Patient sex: M
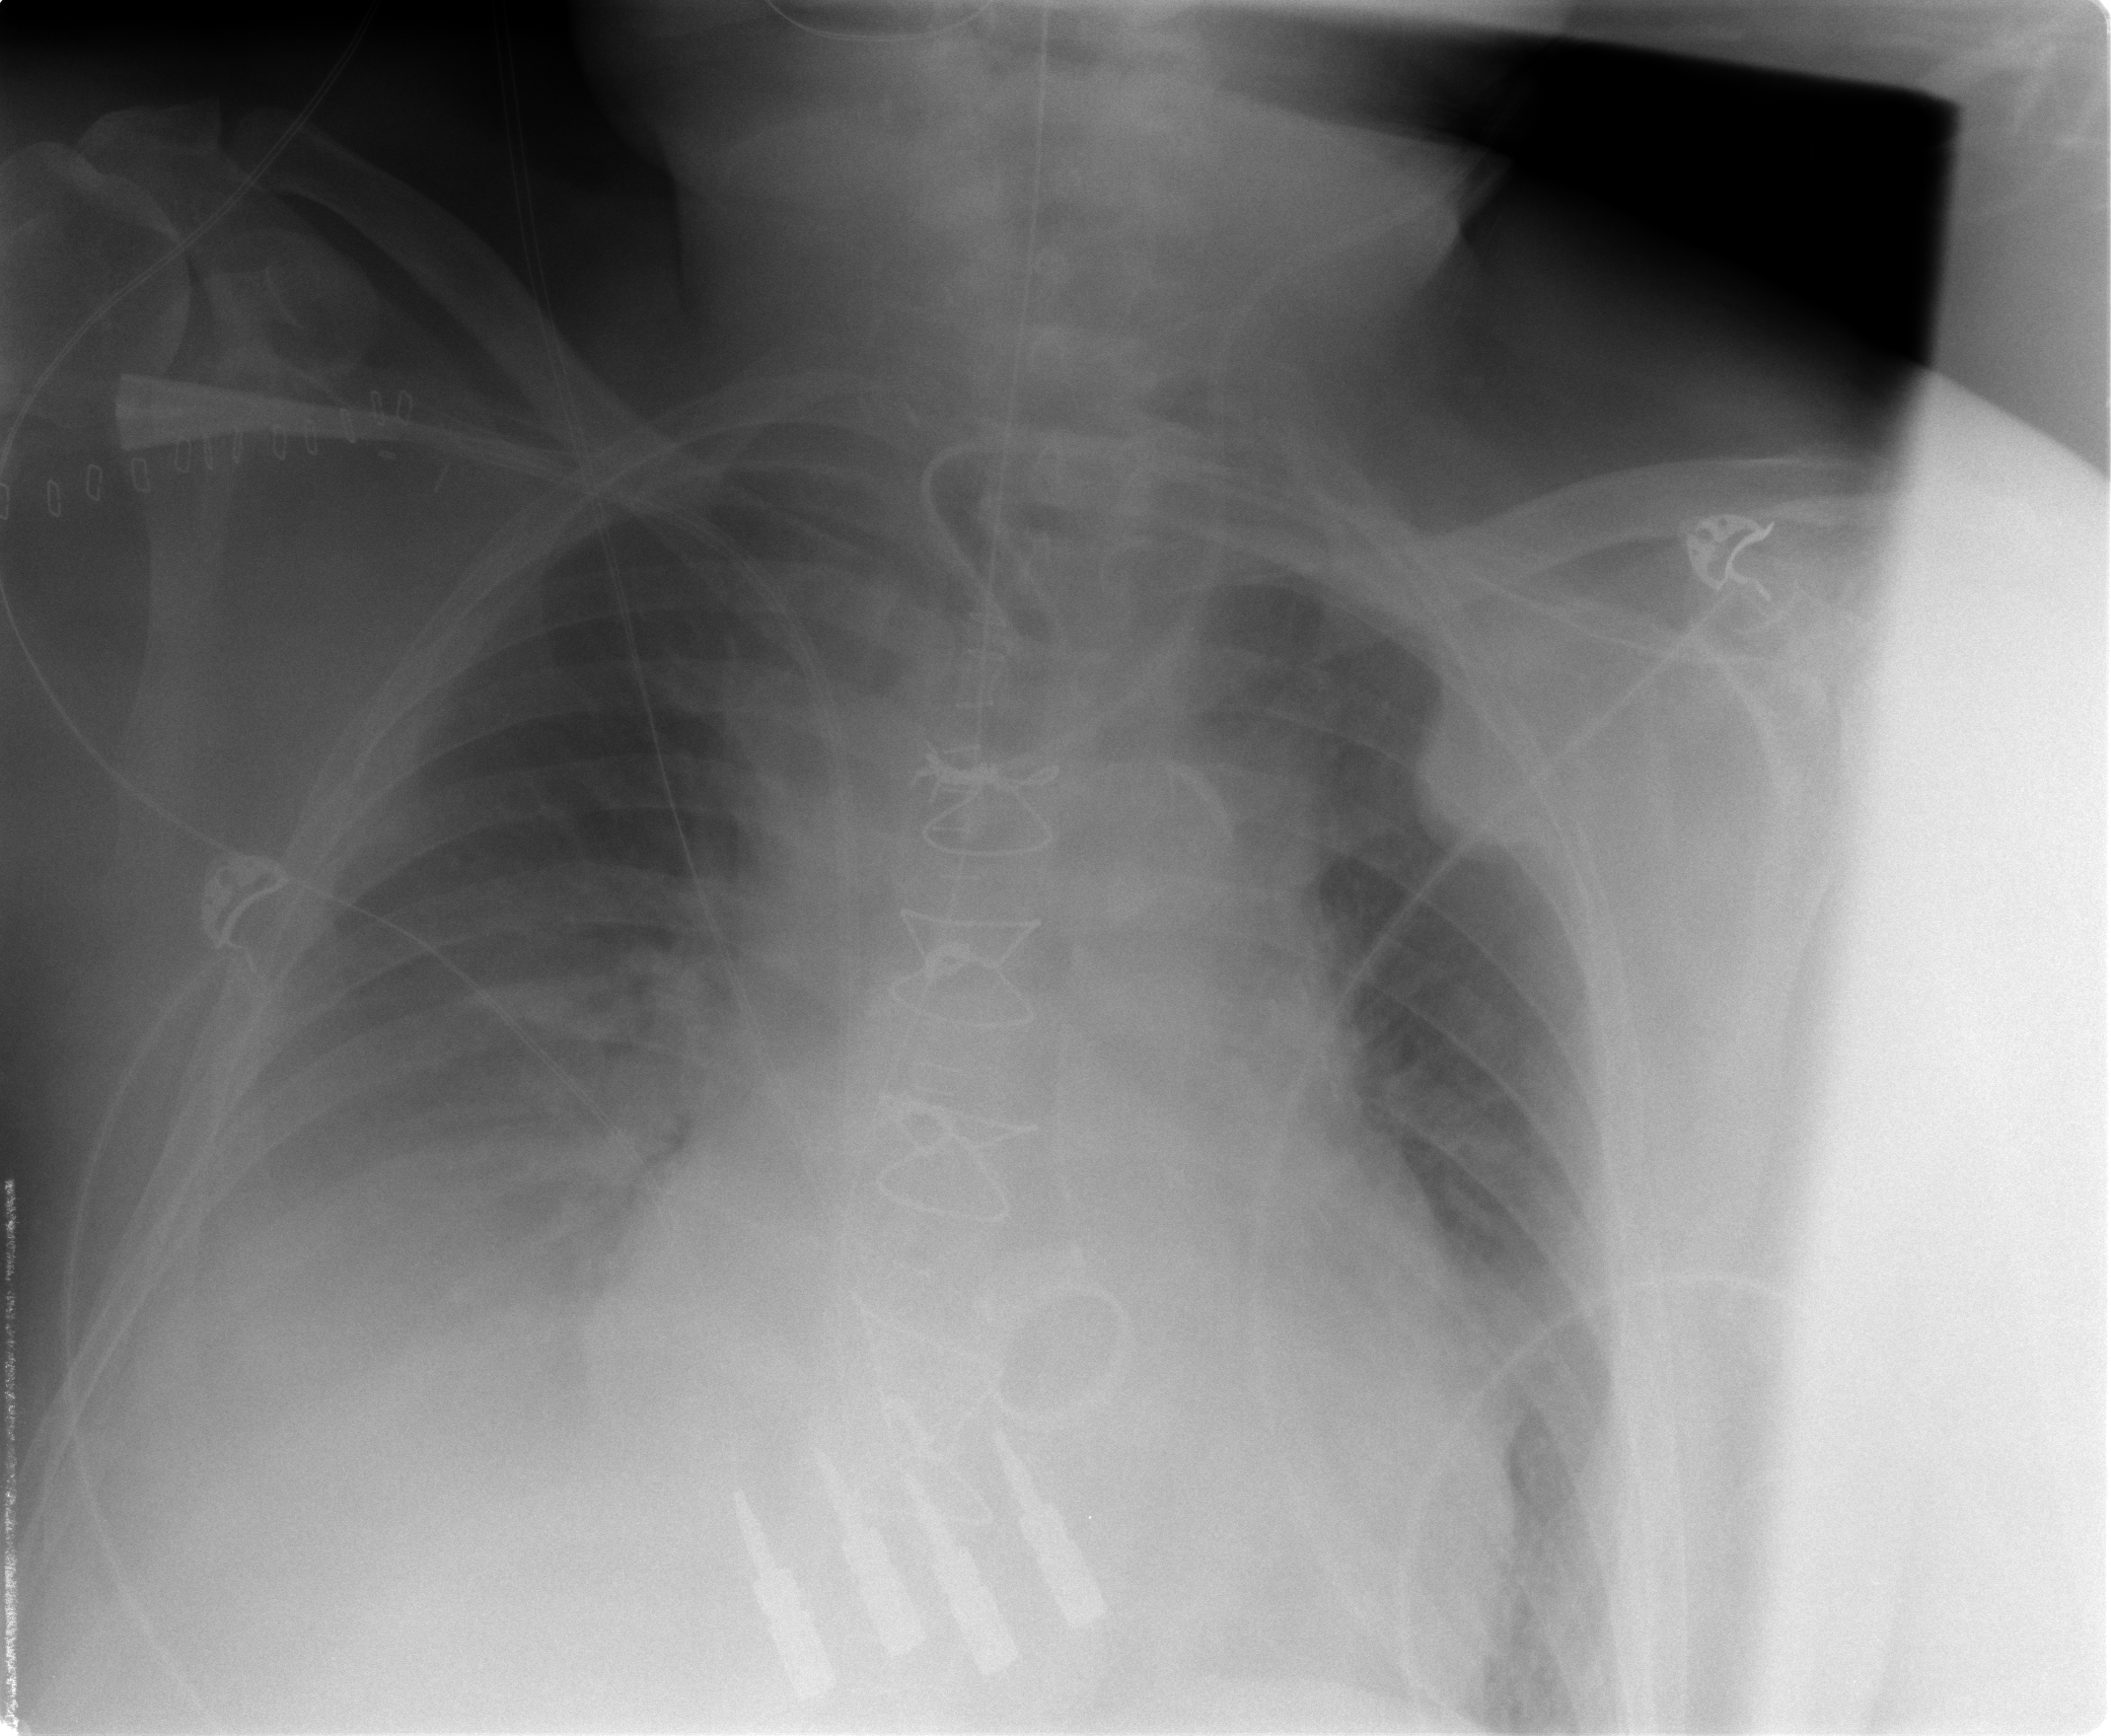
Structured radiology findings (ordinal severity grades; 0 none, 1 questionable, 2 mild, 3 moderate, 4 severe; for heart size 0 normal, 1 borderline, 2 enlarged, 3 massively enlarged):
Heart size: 2
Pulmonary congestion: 2
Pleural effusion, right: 3
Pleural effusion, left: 0
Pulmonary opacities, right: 0
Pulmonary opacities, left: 0
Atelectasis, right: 2
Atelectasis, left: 2